Question: I have view controllers in a navigation controller (root: 'RootViewController', second: 'ReadingViewController'), but in the second view controller I want to disable the navigation bar for a 'UIToolBar' (as I don't need the title and want more buttons, like in iBooks or the Facebook app). Problem is, when I hide the navigation bar in the second view, it appears randomly for a second again when I pop the view controller (go back).
When I pop the view controller the back button appears for a second:

In the second view controller I hide the nav bar in 'viewWillAppear:':
'''
- (void)viewWillAppear:(BOOL)animated {
[super viewWillAppear:animated];
[self.navigationController setNavigationBarHidden:YES animated:YES];
}
'''
Also in the second view controller, I restore the nav bar in 'viewWillDisappear:':
'''
- (void)viewWillDisappear:(BOOL)animated {
[super viewWillDisappear:animated];
// ... other stuff
[self.navigationController setNavigationBarHidden:NO animated:YES];
}
'''
I'm wondering how I combat this issue so that the view controllers transition seamlessly.
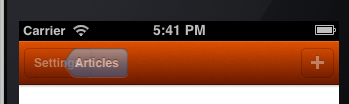
Answer: Hey why don't you use navigation bar as a 'UIToolbar'.
Instead Of hiding 'UINavigation' you can mimic navigation controller to 'UITootlbar' by adding buttons to it.
hiding unhiding 'UINavigation' would be complex.
I am Uploaded the dropbox <URL>.